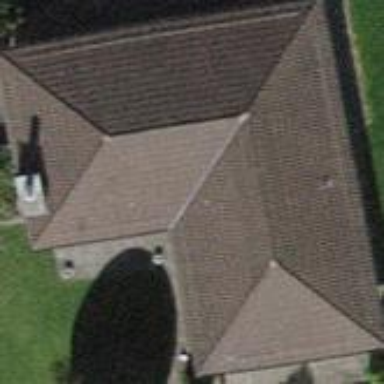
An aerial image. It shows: Building with tiled roof.